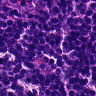
Metastatic tissue present: no